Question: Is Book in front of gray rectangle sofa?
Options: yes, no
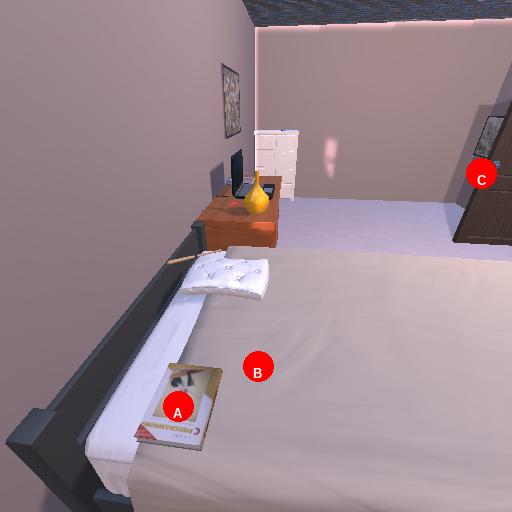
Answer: yes